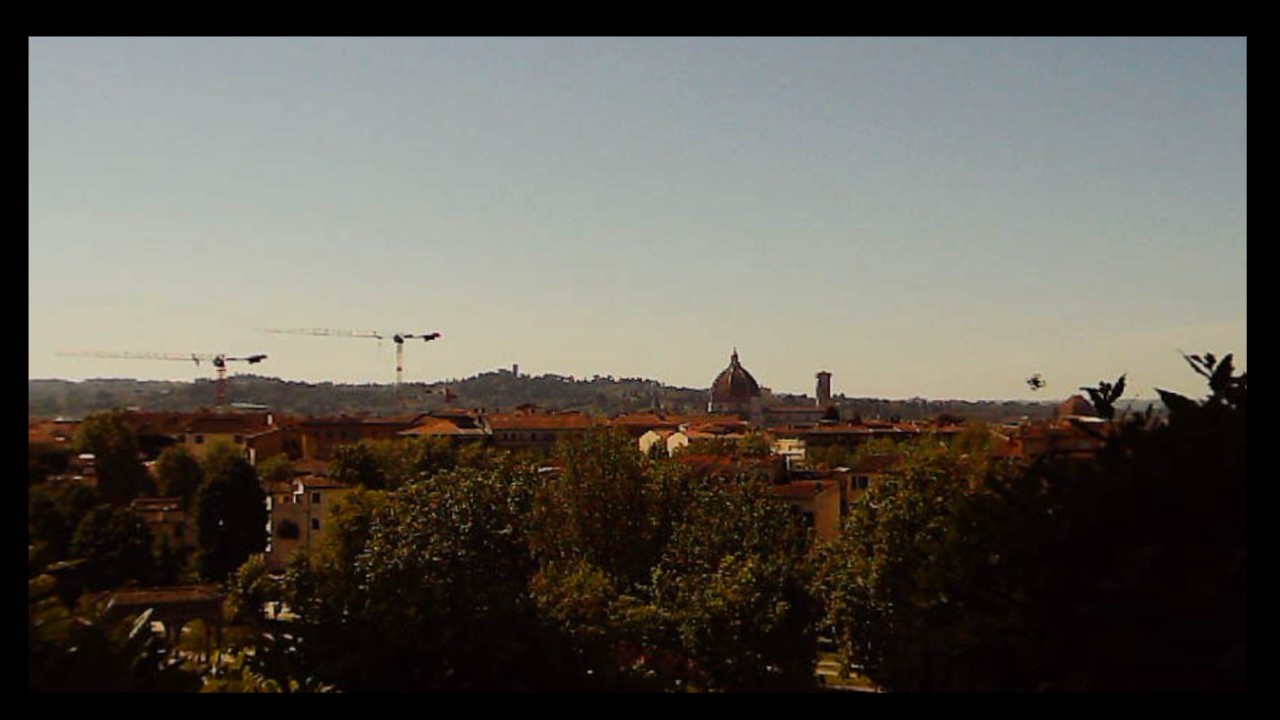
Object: Betafpv air75